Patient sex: F
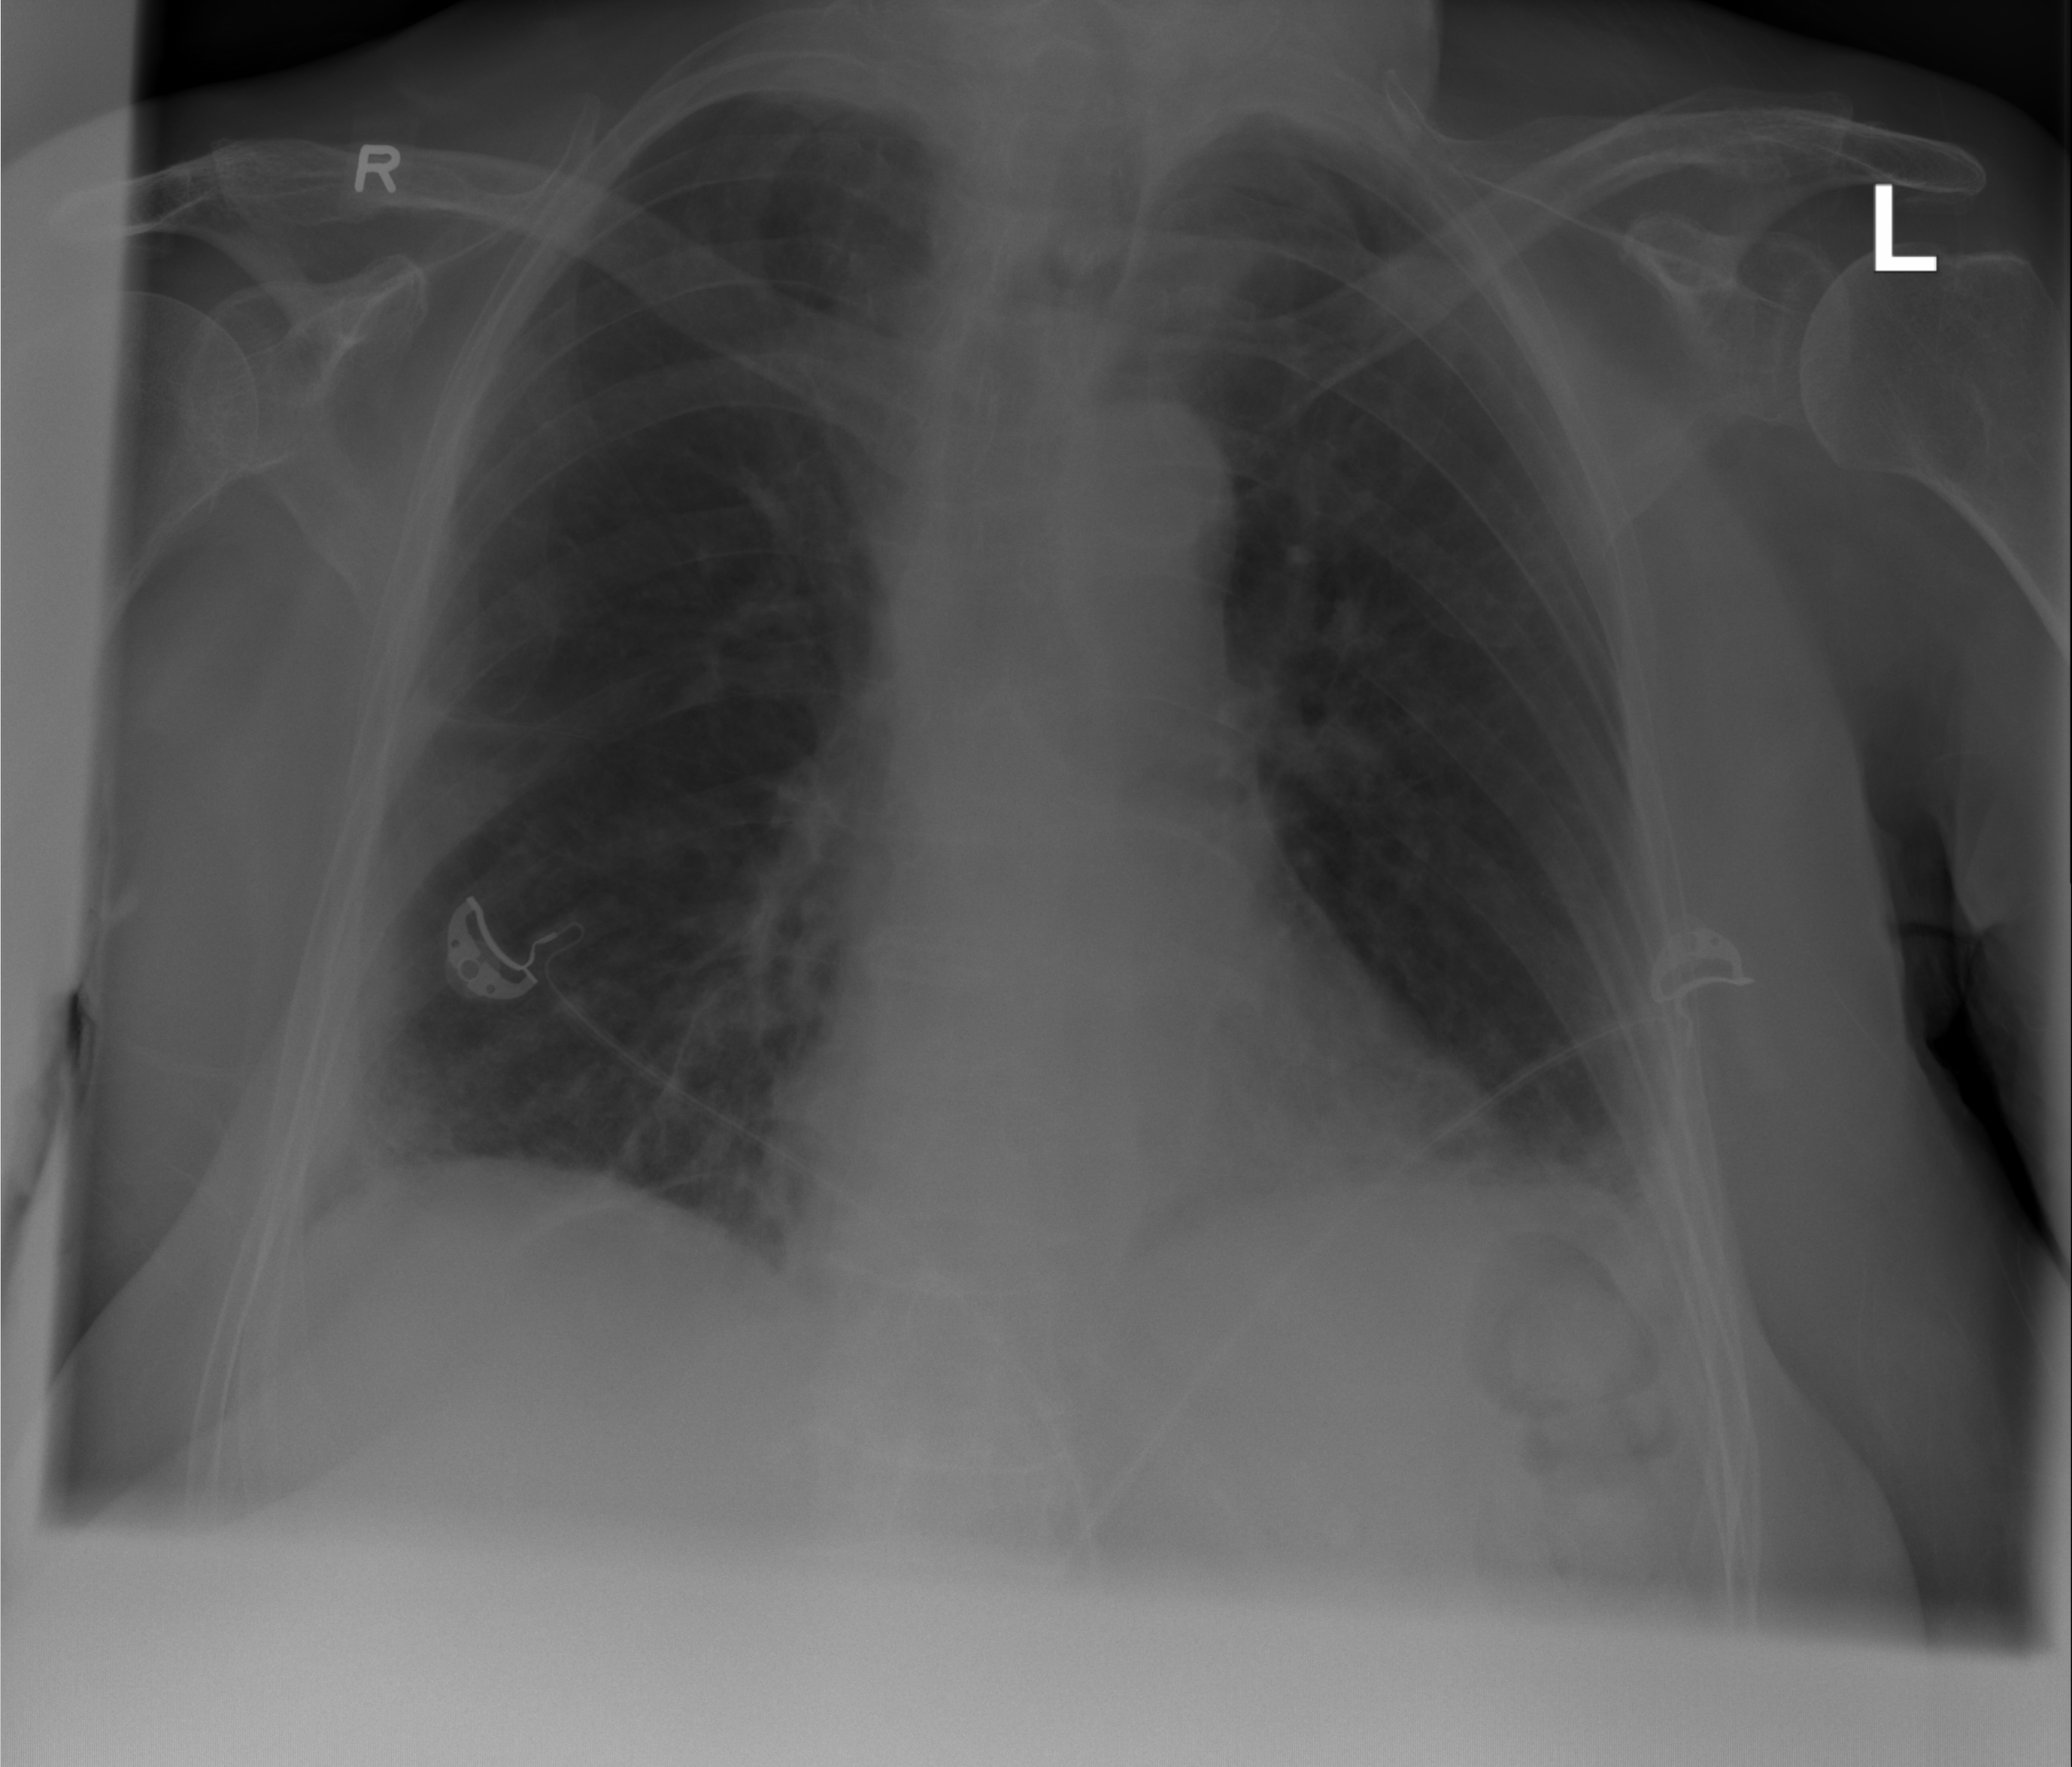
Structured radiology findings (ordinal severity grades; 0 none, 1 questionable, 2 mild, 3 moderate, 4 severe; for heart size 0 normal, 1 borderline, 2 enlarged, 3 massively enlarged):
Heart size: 0
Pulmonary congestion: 0
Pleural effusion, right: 2
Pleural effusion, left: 2
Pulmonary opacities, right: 2
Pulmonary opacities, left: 0
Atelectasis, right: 1
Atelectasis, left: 1